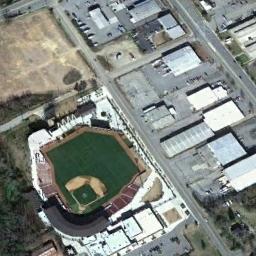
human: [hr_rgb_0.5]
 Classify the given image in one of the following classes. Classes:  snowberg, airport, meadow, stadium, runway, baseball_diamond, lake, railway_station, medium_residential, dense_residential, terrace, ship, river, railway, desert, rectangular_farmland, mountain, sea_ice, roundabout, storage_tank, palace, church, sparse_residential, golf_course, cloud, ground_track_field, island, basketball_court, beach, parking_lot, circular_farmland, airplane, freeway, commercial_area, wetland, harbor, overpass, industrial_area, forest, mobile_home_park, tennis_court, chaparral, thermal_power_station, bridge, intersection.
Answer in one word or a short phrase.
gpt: stadium